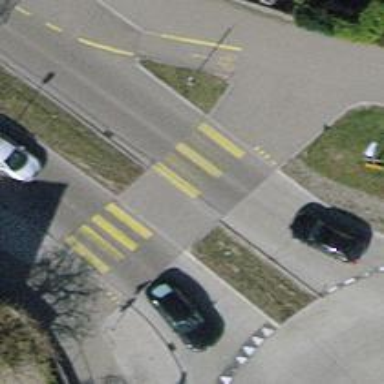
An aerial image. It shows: Uncontrolled zebra crossing with pedestrian island.